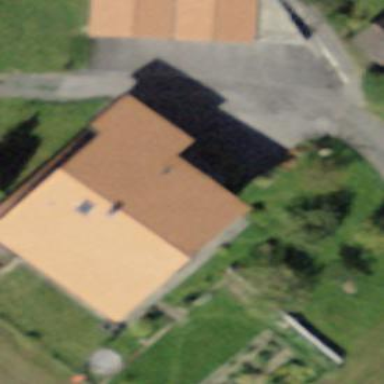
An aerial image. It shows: Residential building.